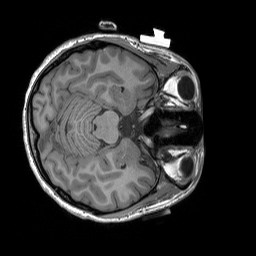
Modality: T1w
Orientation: axial
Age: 26
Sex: female
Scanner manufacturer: siemens
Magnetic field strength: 3 T
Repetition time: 1.9 s
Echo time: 0.00227 s